Question: I have a UICollectionView with a prototype cell. The cells loads and image and shows an label. As the cells have different sizes, they are changed via the CollectionViewFlowLayout. That works fine.
When I scroll the view in the Simulator, the labels seems to be reused and added wrongly on the images. How do I ensure that this do not happen and an image has only one label on the collectionview?

'''
#pragma mark - Collection view
-(NSInteger)numberOfSectionsInCollectionView:(UICollectionView *)collectionView
{
self.Data = [NSArray arrayWithObjects:@1, @2, @3, @4, @5, @6, @7, @8, @9, @10, @11, @12, @13, @14, @15, @16, nil];
return 1;
}
-(NSInteger)collectionView:(UICollectionView *)collectionView numberOfItemsInSection:(NSInteger)section
{
return self.magazineLayout.count;
}
-(UICollectionViewCell *)collectionView:(UICollectionView *)collectionView cellForItemAtIndexPath:(NSIndexPath *)indexPath
{
MagazineCell *mCell = (MagazineCell *)[collectionView dequeueReusableCellWithReuseIdentifier:cellID forIndexPath:indexPath];
int item = [indexPath row];
mCell.backgroundColor = [UIColor lightGrayColor];
// Set Image
UIImage *image;
image = [UIImage imageNamed:@"testimage.png"];
mCell.imageView.image = image;
// Set Label
NSString *title = [[NSString alloc] initWithFormat:@"Image %@", self.Data[item]];
[mCell addSubview:[self cellTitle:title indexPath:indexPath]];
return mCell;
}
// Title will be reused and placed wrongly on pictures !
-(UILabel *)cellTitle:(NSString *)name indexPath:(NSIndexPath *)indexPath {
CGSize itemSize = [self collectionView:self.collectionView layout:self.collectionView.collectionViewLayout sizeForItemAtIndexPath:indexPath];
int top = itemSize.height - 40;
int width = itemSize.width;
UILabel *title = [[UILabel alloc] initWithFrame:CGRectMake(0, top, width, 40)];
title.textColor = [UIColor blackColor];
title.text = name;
title.backgroundColor = [UIColor whiteColor];
title.alpha = 0.5f;
return title;
}
'''
Edit:
'viewWithTag' worked fine, but I could not reposition the label. Sadly as I think this would be the best way. Here my workaround without 'viewWithTag':
'''
-(UICollectionViewCell *)collectionView:(UICollectionView *)collectionView cellForItemAtIndexPath:(NSIndexPath *)indexPath
{
MagazineCell *mCell = (MagazineCell *)[collectionView dequeueReusableCellWithReuseIdentifier:cellID forIndexPath:indexPath];
mCell.backgroundColor = [UIColor lightGrayColor];
// Set Image
UIImage *image;
image = [UIImage imageNamed:@"testimage.png"];
mCell.imageView.image = image;
[self cellTitleAndBackground:mCell indexPath:indexPath];
return mCell;
}
-(void)cellTitleAndBackground:(MagazineCell *)mCell indexPath:(NSIndexPath *)indexPath {
// Get title
NSString *name = [[NSString alloc] initWithFormat:@"Image %@", self.Data[indexPath.row]];
// Get current cell size
CGSize itemSize = [self collectionView:self.collectionView layout:self.collectionView.collectionViewLayout sizeForItemAtIndexPath:indexPath];
int top = itemSize.height - 40;
int width = itemSize.width;
// Create title background
UILabel *titleBackground = [[UILabel alloc] initWithFrame:CGRectMake(0, top, width, 40)];
titleBackground.backgroundColor = [UIColor blackColor];
titleBackground.alpha = 0.2f;
titleBackground.tag = 70;
[self removeReusedLabel:mCell tag:70];
[mCell addSubview:titleBackground];
// Create titleLabel
UILabel *titleLabel = [[UILabel alloc] initWithFrame:CGRectMake(8, top-8, width, 40)];
titleLabel.textColor = [UIColor whiteColor];
titleLabel.font = [UIFont boldSystemFontOfSize:14];
titleLabel.text = name;
titleLabel.backgroundColor = [UIColor clearColor];
titleLabel.tag = 72;
[self removeReusedLabel:mCell tag:72];
[mCell addSubview:titleLabel];
}
-(void)removeReusedLabel:(MagazineCell *)mCell tag:(int)tag {
UILabel *foundLabelBackground = (UILabel *)[mCell viewWithTag:tag];
if (foundLabelBackground) [foundLabelBackground removeFromSuperview];
}
'''
cheers -- jerik
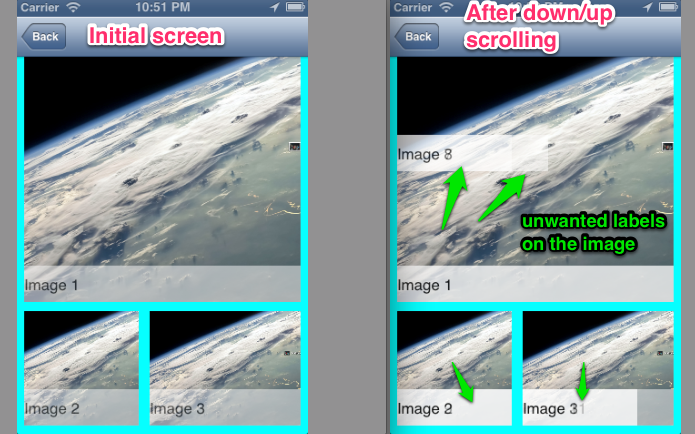
Answer: This is happening because of cell reuse. If you're going to add the label like this, you should check to see if there is one on the cell you get from the dequeue method, and remove it if it's present. You could give the label a tag, and then use viewWithTag: to see if a label is present, and then have it call removeFromSuperview. I haven't tested this, but I think something like this should work:
'''
-(UICollectionViewCell *)collectionView:(UICollectionView *)collectionView cellForItemAtIndexPath:(NSIndexPath *)indexPath
{
MagazineCell *mCell = (MagazineCell *)[collectionView dequeueReusableCellWithReuseIdentifier:cellID forIndexPath:indexPath];
UILabel *foundLabel = [mCell viewWithTag:47];
if (foundLabel) [foundLabel removeFromSuperview];
.......
'''
Remember to set the tag of the labels to the same number when you create them in the cellTitle:indexPath method. BTW, you should be adding this label to the cell's contentView instead of the cell itself.
This modification of your code worked fine for me, using viewWithTag:
'''
-(CGSize)collectionView:(UICollectionView *)collectionView layout:(UICollectionViewLayout *)collectionViewLayout sizeForItemAtIndexPath:(NSIndexPath *)indexPath {
CGSize cellSize = [self.magazineLayout[indexPath.item] size];
return cellSize;
}
-(UICollectionViewCell *)collectionView:(UICollectionView *)collectionView cellForItemAtIndexPath:(NSIndexPath *)indexPath {
MagazineCell *mCell = (MagazineCell *)[collectionView dequeueReusableCellWithReuseIdentifier:@"RDCell" forIndexPath:indexPath];
mCell.backgroundColor = [UIColor lightGrayColor];
if ([mCell viewWithTag:47]) [[mCell viewWithTag:47] removeFromSuperview];
UIImage *image = self.magazineLayout[indexPath.item];
mCell.imageView.image = image;
NSString *title = [[NSString alloc] initWithFormat:@"Image %@", self.data[indexPath.item]];
[mCell addSubview:[self cellTitle:title indexPath:indexPath]];
return mCell;
}
-(UILabel *)cellTitle:(NSString *)name indexPath:(NSIndexPath *)indexPath {
CGSize itemSize = [self.magazineLayout[indexPath.item] size];
int top = itemSize.height - 40;
int width = itemSize.width;
UILabel *title = [[UILabel alloc] initWithFrame:CGRectMake(0, top, width, 40)];
title.textColor = [UIColor blackColor];
title.text = name;
title.backgroundColor = [UIColor whiteColor];
title.alpha = 0.5f;
title.tag = 47;
return title;
}
'''
In this example, the array, magazineLayout, was filled with 16 pictures of different sizes.
The easier way though, is to add the labels to your custom cell in the storyboard (or xib). If you have it pinned to the sides and bottom, and have its height set to 40, you'll get what you want with no code to create the label or check for its presence.